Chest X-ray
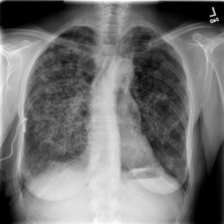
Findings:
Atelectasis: negative
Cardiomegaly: negative
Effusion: negative
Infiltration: positive
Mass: negative
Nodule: negative
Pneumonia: negative
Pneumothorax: positive
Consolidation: negative
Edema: negative
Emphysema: negative
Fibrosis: negative
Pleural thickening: negative
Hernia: negative